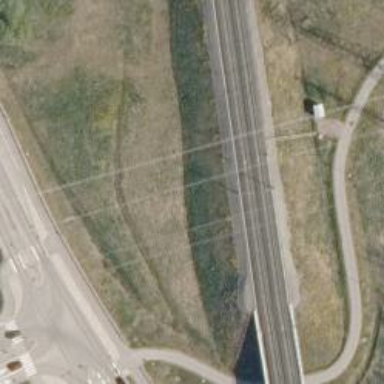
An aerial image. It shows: Railway signal.